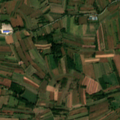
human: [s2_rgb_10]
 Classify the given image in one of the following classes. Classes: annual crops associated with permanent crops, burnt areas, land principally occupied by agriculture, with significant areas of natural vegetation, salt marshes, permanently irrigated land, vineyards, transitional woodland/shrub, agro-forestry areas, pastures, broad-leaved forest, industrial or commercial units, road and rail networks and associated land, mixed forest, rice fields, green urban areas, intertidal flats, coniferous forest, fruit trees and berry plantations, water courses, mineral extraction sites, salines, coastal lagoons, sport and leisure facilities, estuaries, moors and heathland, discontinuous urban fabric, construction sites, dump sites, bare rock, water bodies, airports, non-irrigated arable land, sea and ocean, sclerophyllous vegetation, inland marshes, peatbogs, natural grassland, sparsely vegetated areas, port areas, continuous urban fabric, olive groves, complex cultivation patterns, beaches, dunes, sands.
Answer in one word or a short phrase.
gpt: complex cultivation patterns, land principally occupied by agriculture, with significant areas of natural vegetation